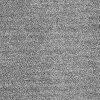
Atmospheric dust classification: dusty